Interaction volume radius: 5 \u00c5
Interaction volume height: 10 \u00c5
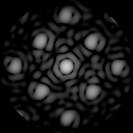
Disorder parameter: 0.1943